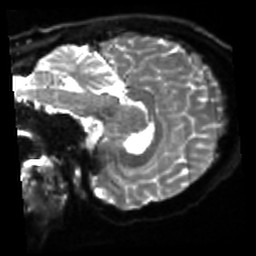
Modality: sbref
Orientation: sagittal
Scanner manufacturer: siemens
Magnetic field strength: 3 T
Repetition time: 4 s
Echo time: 0.0594 s